Field crop: maize
Growth stage: 2
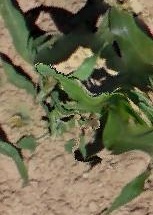
Species: maize